六年级 · 组合几何学
 如下图, 两个图形的周长相等, 则 $a: b=($ 。

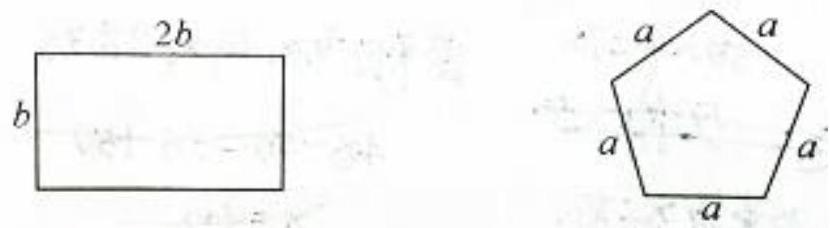
答案: 6: 5